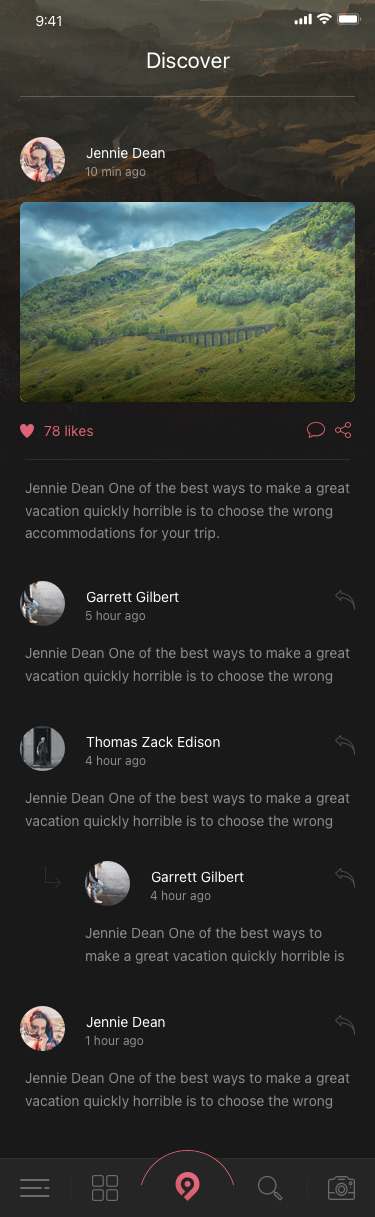
Text in this UI design:
Discover
Jennie Dean
10 min ago
78 likes
Jennie Dean One of the best ways to make a great vacation quickly horrible is to choose the wrong accommodations for your trip.
Garrett Gilbert
5 hour ago
Jennie Dean One of the best ways to make a great vacation quickly horrible is to choose the wrong accommodations for your trip.
Thomas Zack Edison
4 hour ago
Jennie Dean One of the best ways to make a great vacation quickly horrible is to choose the wrong accommodations for your trip.
Jennie Dean
1 hour ago
Jennie Dean One of the best ways to make a great vacation quickly horrible is to choose the wrong accommodations for your trip.
Garrett Gilbert
4 hour ago
Jennie Dean One of the best ways to make a great vacation quickly horrible is to choose the wrong accommodations for your trip.